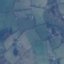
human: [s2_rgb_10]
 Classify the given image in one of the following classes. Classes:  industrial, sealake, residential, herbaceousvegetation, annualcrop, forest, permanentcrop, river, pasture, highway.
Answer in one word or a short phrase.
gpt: Pasture